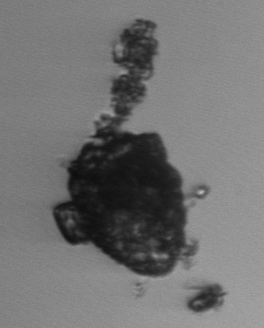
Label: Delphineis